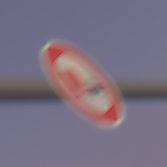
Verkehrszeichen: UeberholverbotKraftfahrzeuge
Umgebung: Outdoor, RoadRail
Tageszeit: Dawn
Wetter: Clear
Licht: Natural
Jahreszeit: NotSpecified
Kontrast: LowContrast